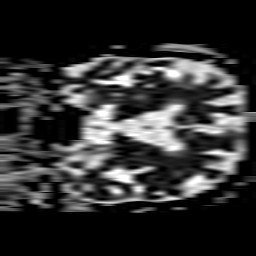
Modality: ADC
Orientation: coronal
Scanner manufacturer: philips
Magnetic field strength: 3 T
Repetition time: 3.958 s
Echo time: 0.06119 s